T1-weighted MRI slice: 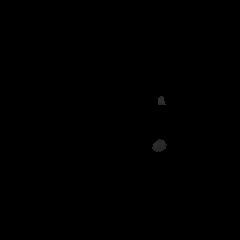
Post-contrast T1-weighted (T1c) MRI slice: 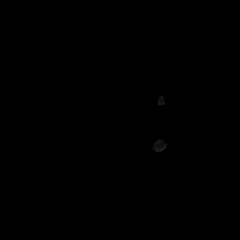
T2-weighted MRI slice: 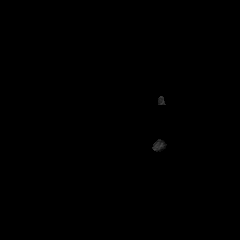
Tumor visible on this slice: no